Question: We have 6 Windows Server 2008/IIS 7.5 ColdFusion 9.0.2 servers on a round-robin load balancer. Each server is allocated 2GB for ColdFusion. Servers have 6GB of memory total. Garbage collection seems to be an issue across all the servers but I'm not sure how to resolve the issue without recycling ColdFusion.
The graph below is the AVG/MAX memory for our 6 servers over the past few days. Each day the AVG memory increases. Eventually, the servers start queuing requests (because they can't process them fast enough) and we have no choice but to recycle.

The data in the graph was taken from 1m snapshots of FusionReactor across all 6 servers.
Our servers are using the following command line in jvm.config for ColdFusion:
> java.args=-Xmx2G -server -Xms2g -Dsun.io.useCanonCaches=false
-XX:MaxPermSize=192m -XX:+UseParallelGC -Xbatch -Dcoldfusion.rootDir={application.home}/ -Djava.security.policy={application.home}/servers/cfusion/cfusion-ear/cfusion-war/WEB-INF/cfusion/lib/coldfusion.policy
-Djava.security.auth.policy={application.home}/servers/cfusion/cfusion-ear/cfusion-war/WEB-INF/cfusion/lib/neo_jaas.policy
I'm not sure if changing garbage collection parameters is the solution, and I know nothing about GC especially as it relates to ColdFusion.
I'm aware this may have something to do with the code on the site. It's a portal (something like fusebox) that hosts many different applications inside of it. There are NOT many uses of cfobject calls in the portal.
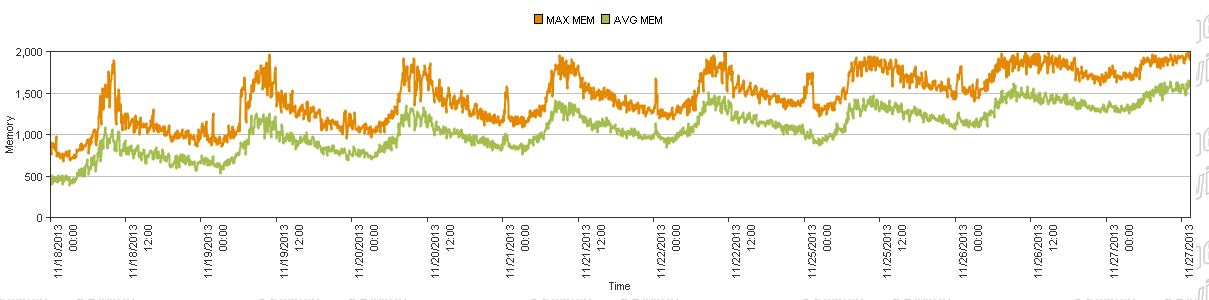
Answer: This is similar to this question: <URL>
But let me highlight the ones that are relevant for this:
1. Make sure you are on at least CF 9.01hf4 or 9.02hf1 and run ColdFusion on Java (See ColdFusion 9.01 on Java 7)
2. Bump up the '-XX:MaxPermSize=512m
3. Use -XX:+G1GC (See Is JDK 6u14 Garbage First (G1) garbage collector, suitable for JRun?)
4. Make that the JVM can use 4GB
5. Every 100 to 1000 iterations do a strongly suggested Garbage Collect
6. Make your function silent
7. Make sure that variables in functions are scoped to var or local
8. Consider ORM